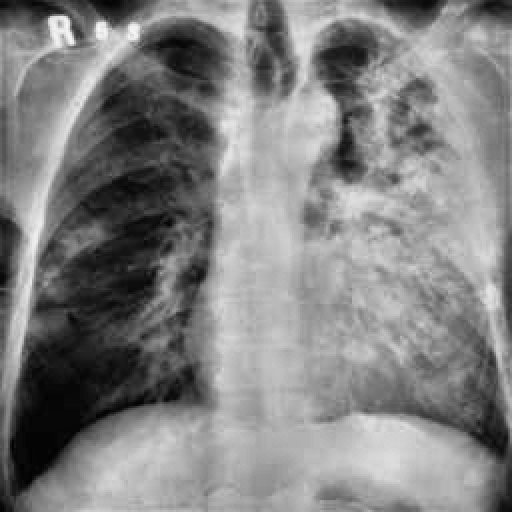
Finding: TUBERCULOSIS